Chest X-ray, AP view. Patient: 66 years old, sex F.
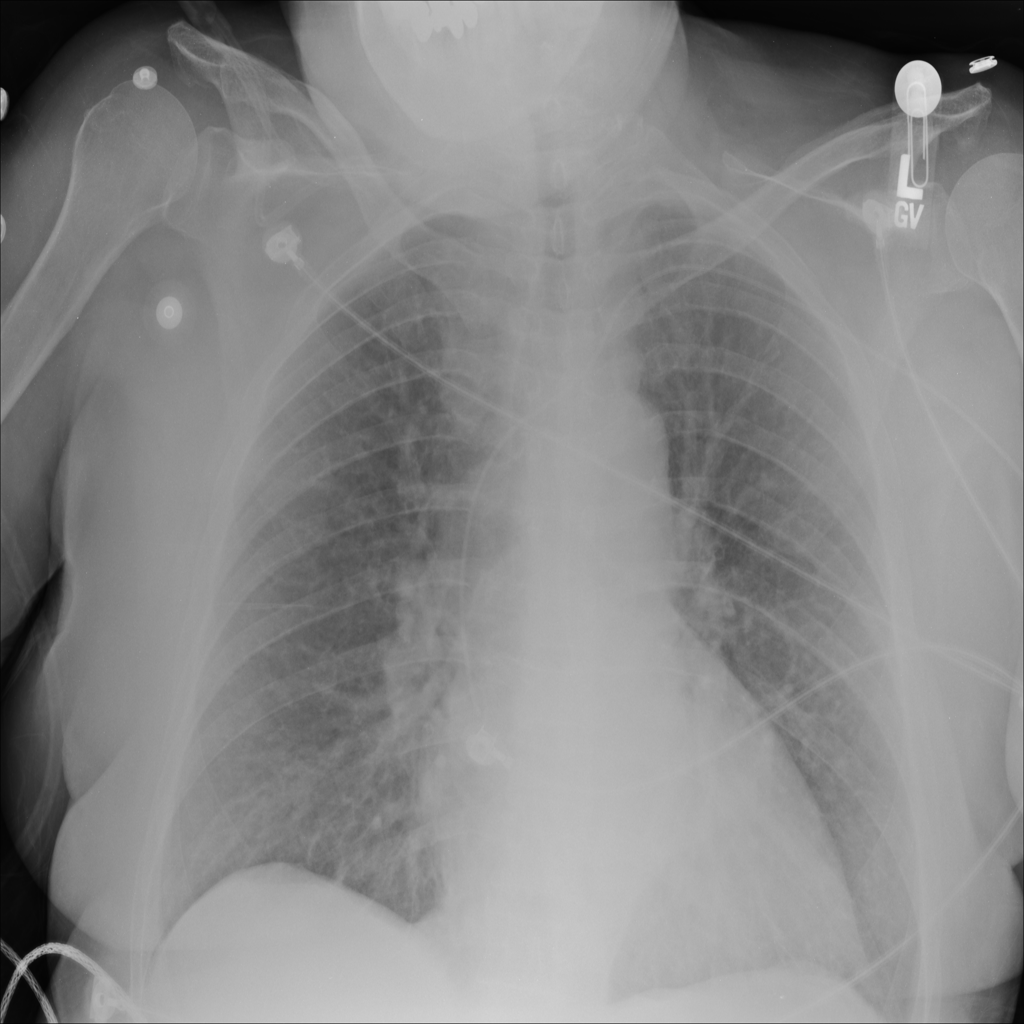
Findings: No Finding